Aerial crown-view tile of a tropical tree (Barro Colorado Island, Panama), acquired 20240918:
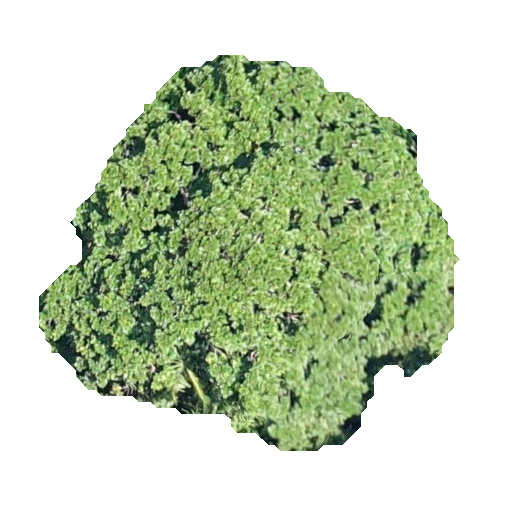
Species: Simarouba amara
GBIF accepted scientific name: Simarouba amara
Crown area: 178.785 m²